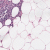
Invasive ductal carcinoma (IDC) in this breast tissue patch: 1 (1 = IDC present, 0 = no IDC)